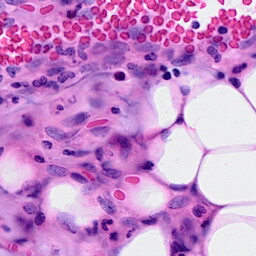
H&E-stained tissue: Breast